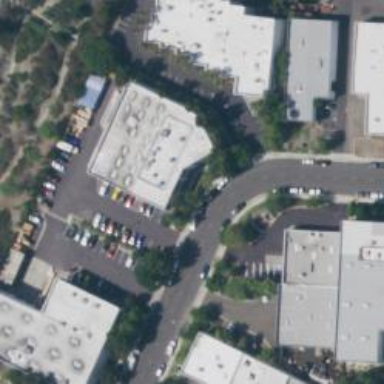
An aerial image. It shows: Commercial building.